Question: I'm trying to select UserID, FirstName, SecondName, PicturePath(from Pictures table) LIKE FirstName (string search = textbox.text)
'''
OdbcCommand("SELECT UserID, FirstName, SecondName, p.PicturePath FROM User LEFT JOIN Pictures p ON p.UserID = u.UserID WHERE FirstName LIKE '%" + search + "%' ORDER BY UserID DESC", cn))
'''
My syntax is way messed up.
My table structure:

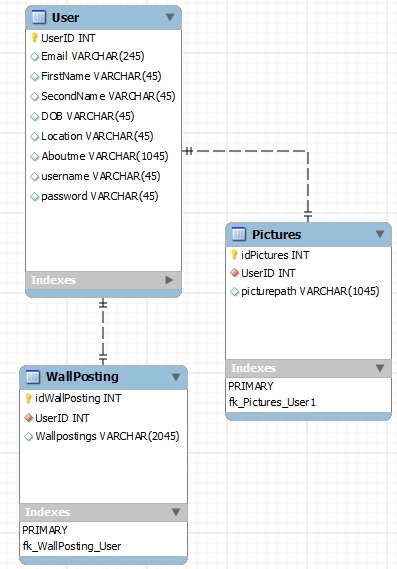
Answer: If you're going to use correlation names at all, you should usually use them throughout. It helps the programmers, even if the database doesn't need it.
'''
SELECT u.UserID, u.FirstName, u.SecondName, p.PicturePath
FROM User u
LEFT JOIN Pictures p ON (p.UserID = u.UserID)
WHERE u.FirstName LIKE '%" + search + "%' ORDER BY u.UserID DESC
'''
Reformat that for a single line, quote it, and plug it in. It might overcome the syntax problem. Don't know whether it will give you the result you're looking for.
When you have trouble getting something like this to work, start with the simplest, and build up from that. I'd go in this order, myself. (If you put a gun to my head an made me concatenate SQL.)
'''
"SELECT u.UserID, u.FirstName, u.SecondName
FROM User u;"
--
"SELECT u.UserID, u.FirstName, u.SecondName
FROM User u
WHERE u.FirstName LIKE '%Cat%';"
--
"SELECT u.UserID, u.FirstName, u.SecondName
FROM User u
WHERE u.FirstName LIKE " + "'%Cat%';"
--
"SELECT u.UserID, u.FirstName, u.SecondName
FROM User u
WHERE u.FirstName LIKE '%" + "Cat" + "%';"
--
SELECT u.UserID, u.FirstName, u.SecondName
FROM User u
WHERE u.FirstName LIKE '%" + search + "%';"
--
'''
and so on.